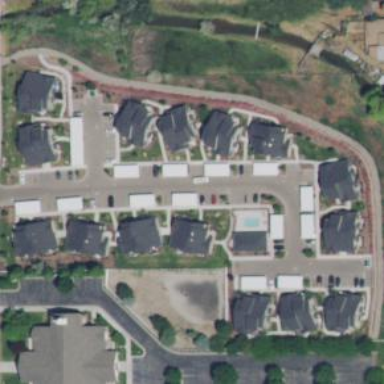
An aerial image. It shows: Residential area with apartments.